Question: i want to remove the search bar and the advanced search link in the right side bar.i tried using the local.xml to remove the advanced search link and the search box but nothing happens. Iam working on a local server (wamp).there is no mention of the search box in the menu.phtml also and the bolg extension used is aw blog extension
site currently looks like this

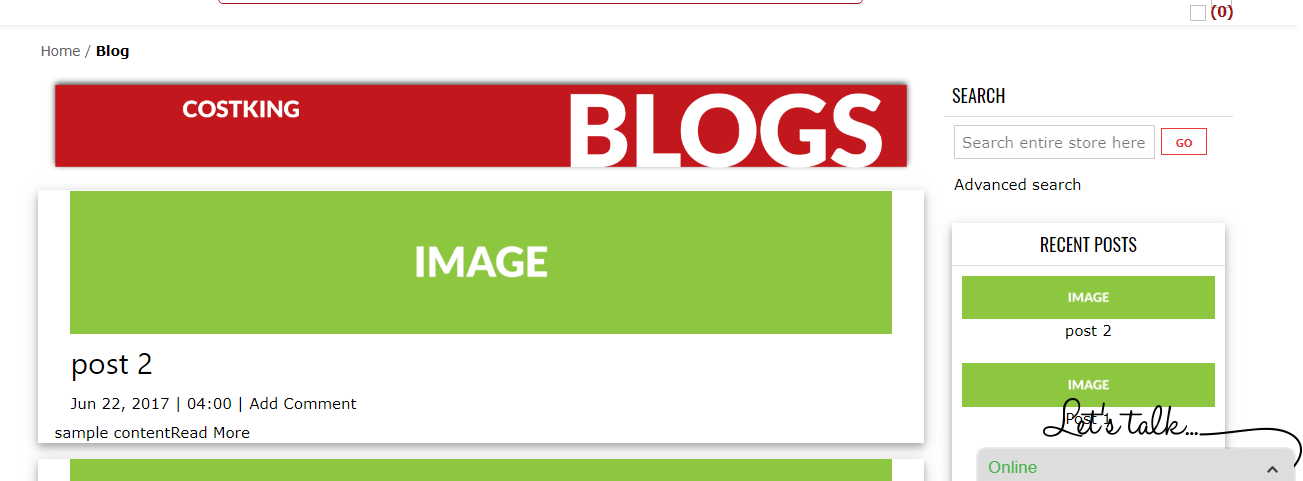
Answer: Try to turn on template path hints in admin (Configuration->System->Developer in Debug tab) so you can locate phtml witch is displaying block that you need to remove. With that name you can find it in xml and remove it by name.